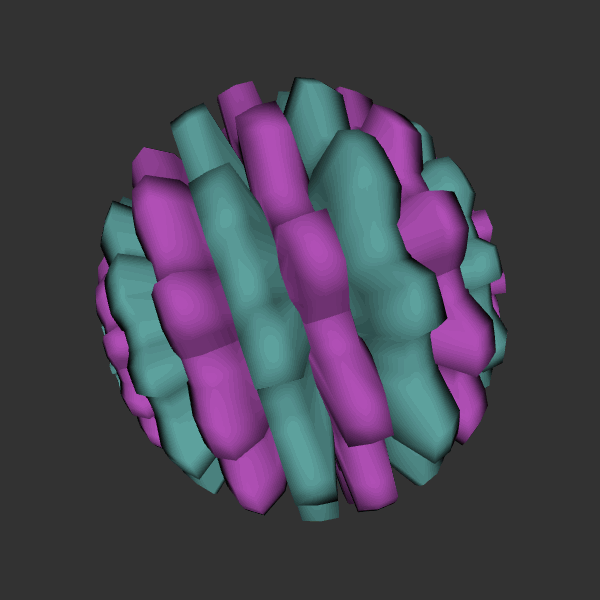
Background: dark